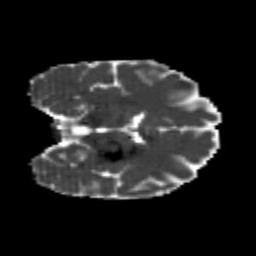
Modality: MD
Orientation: coronal
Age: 24
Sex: female
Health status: healthy
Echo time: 0.074 s